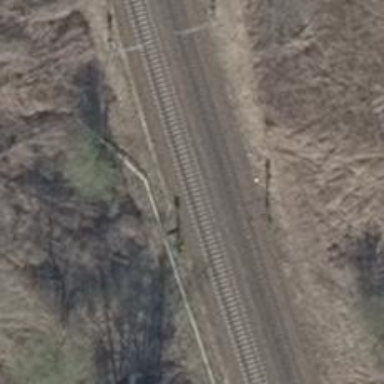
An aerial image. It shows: Railway signal.